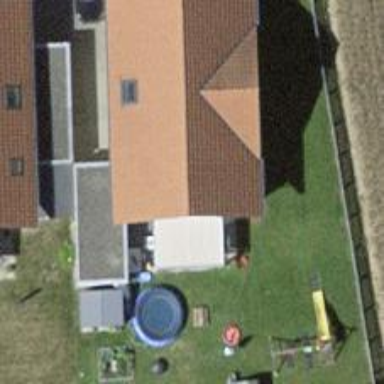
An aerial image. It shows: Building with tiled roof.